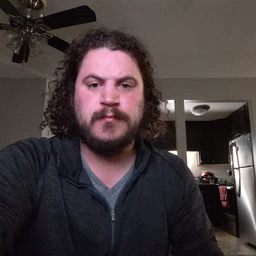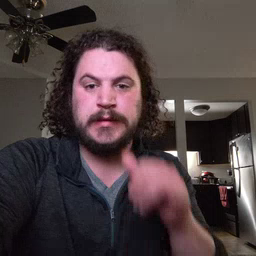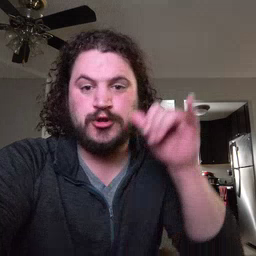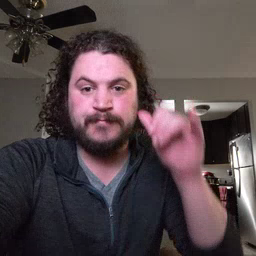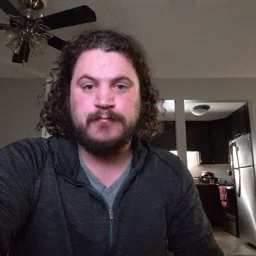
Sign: yesterday